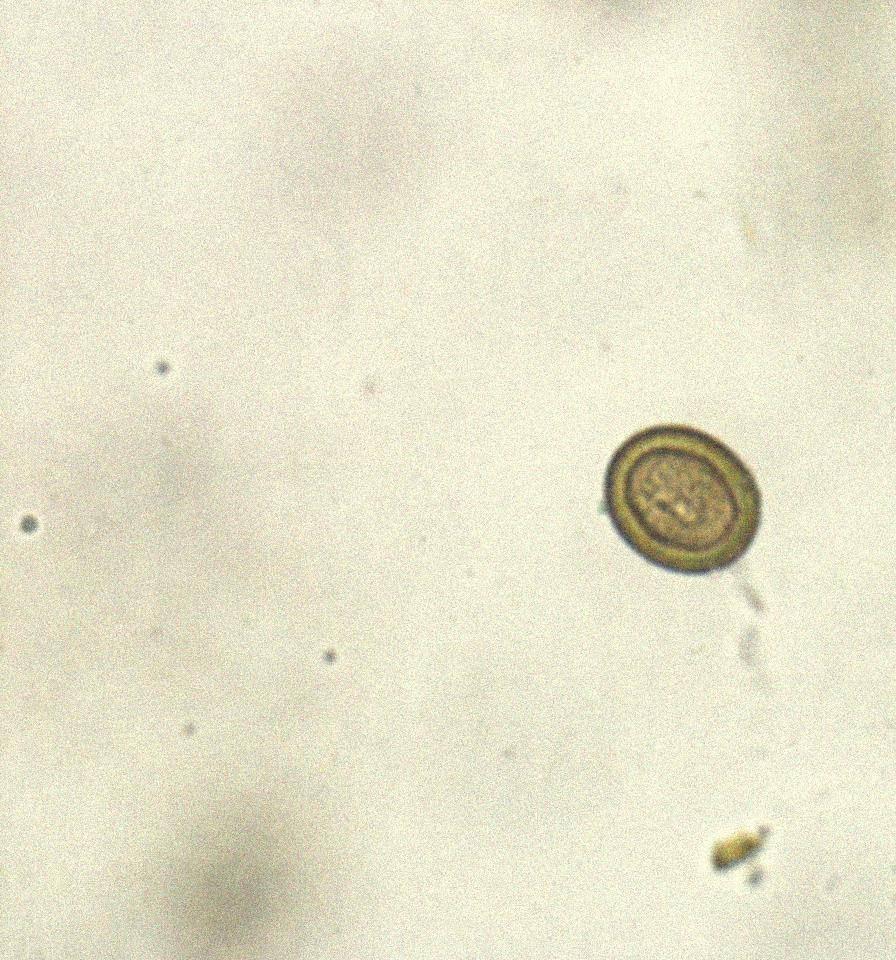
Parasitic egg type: Taenia spp. egg